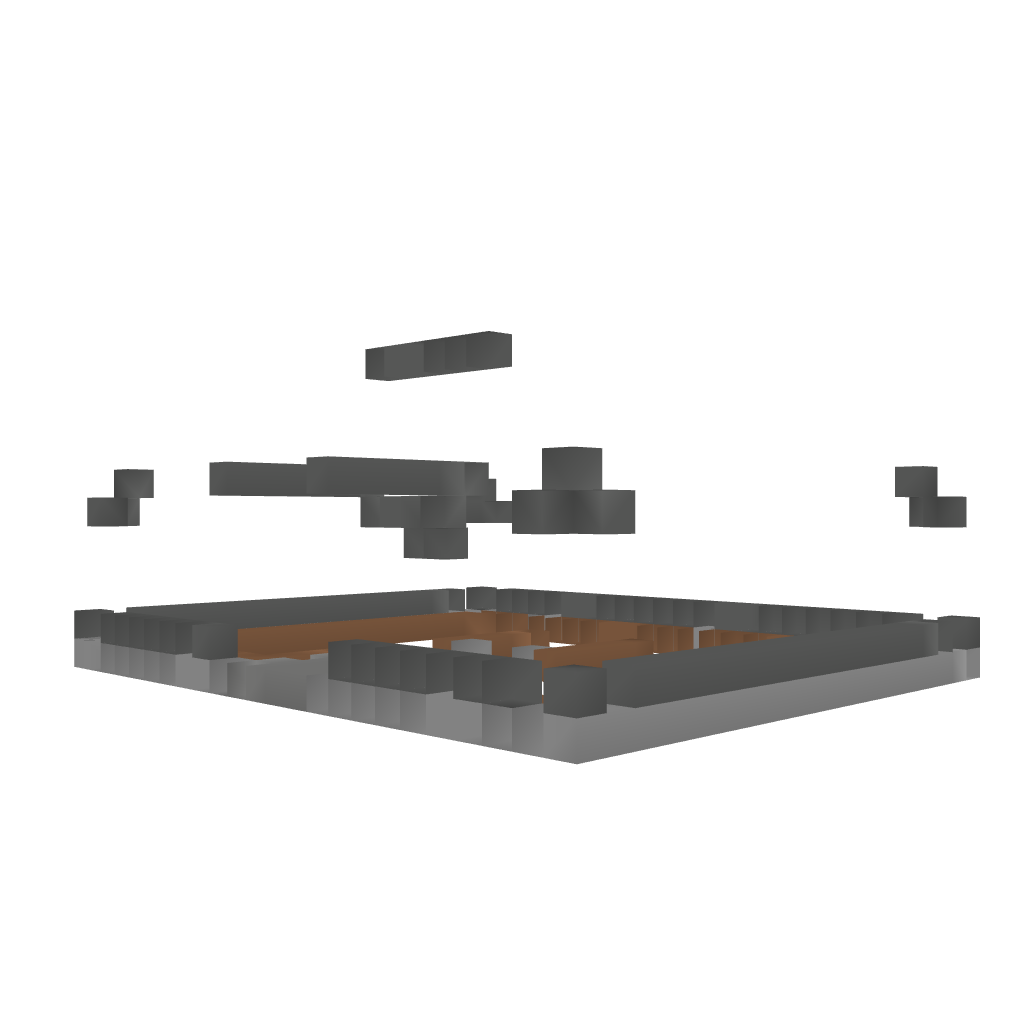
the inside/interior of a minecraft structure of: Modern Government Building